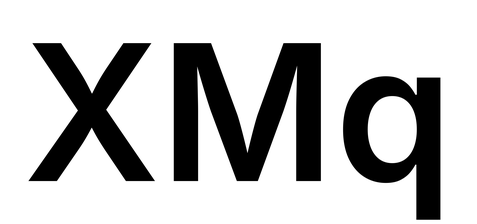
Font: Inter_SemiBold